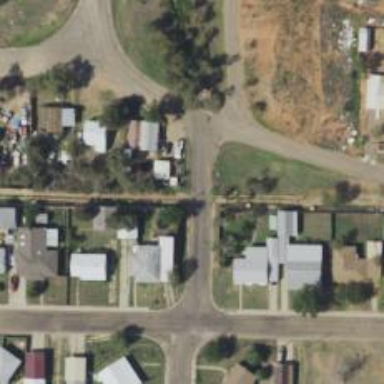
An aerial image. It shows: Alley classified as service road.